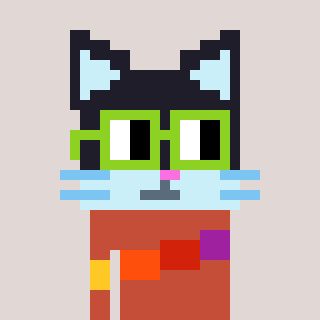
a pixel art character with square light green glasses, a cat-shaped head and a rust-colored body on a warm background